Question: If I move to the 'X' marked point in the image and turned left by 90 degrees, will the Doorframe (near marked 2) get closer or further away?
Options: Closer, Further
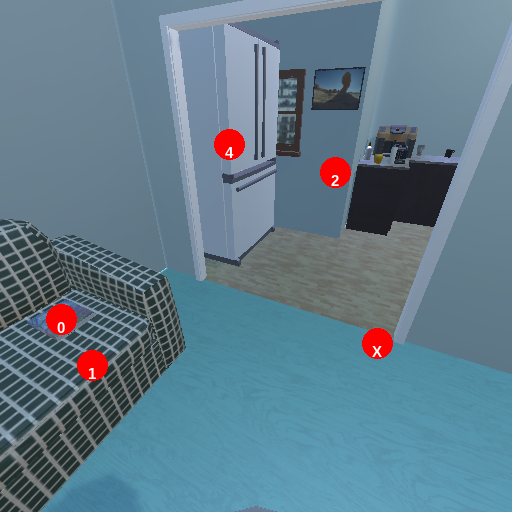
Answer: Closer